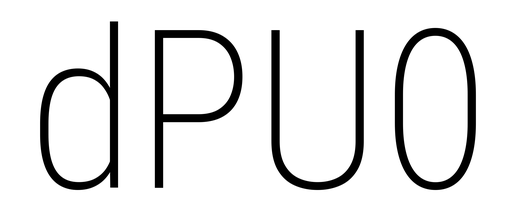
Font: Roboto_Condensed_ExtraLight